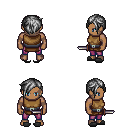
a pixel art fantasy rpg character, male body template, human, dark skin, leather chest armor, magenta pants, gray pixie cut hairstyle, gray slippers, dagger, four views (front, back, left, right), 2x2 character sprite sheet, small pixel art, hard edges, no anti-aliasing